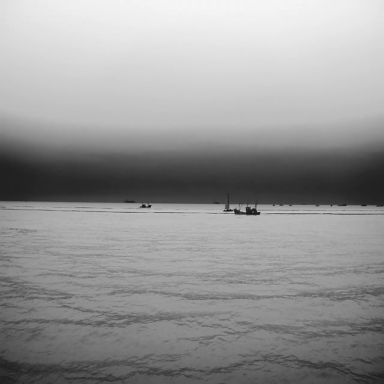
There are three objects shown in the infrared image, including two bulk_carriers, and a sailboat.